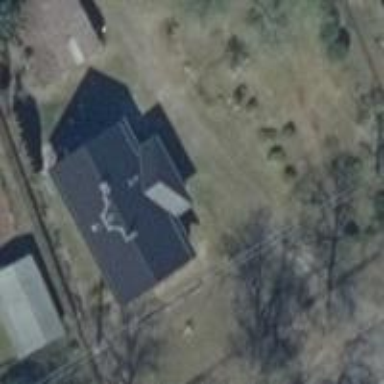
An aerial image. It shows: Building with gabled roof oriented along with dark grey color.